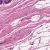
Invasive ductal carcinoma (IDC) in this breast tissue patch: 0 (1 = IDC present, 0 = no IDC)